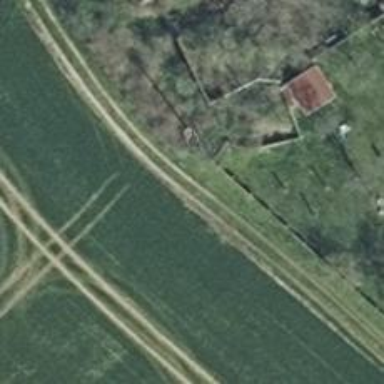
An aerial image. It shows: Grass track with grade4 surface.